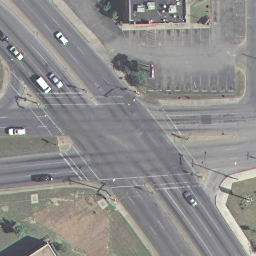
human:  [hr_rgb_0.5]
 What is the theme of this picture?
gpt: intersection

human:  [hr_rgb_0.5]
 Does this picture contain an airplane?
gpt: no

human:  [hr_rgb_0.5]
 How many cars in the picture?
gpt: eight

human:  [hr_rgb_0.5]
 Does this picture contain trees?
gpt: yes

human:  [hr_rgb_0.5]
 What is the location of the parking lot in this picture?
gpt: upper right